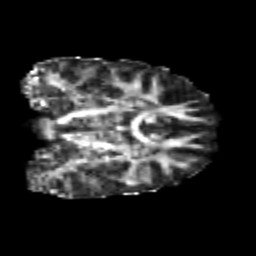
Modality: FA
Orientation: coronal
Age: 24
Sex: male
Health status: healthy
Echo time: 0.074 s